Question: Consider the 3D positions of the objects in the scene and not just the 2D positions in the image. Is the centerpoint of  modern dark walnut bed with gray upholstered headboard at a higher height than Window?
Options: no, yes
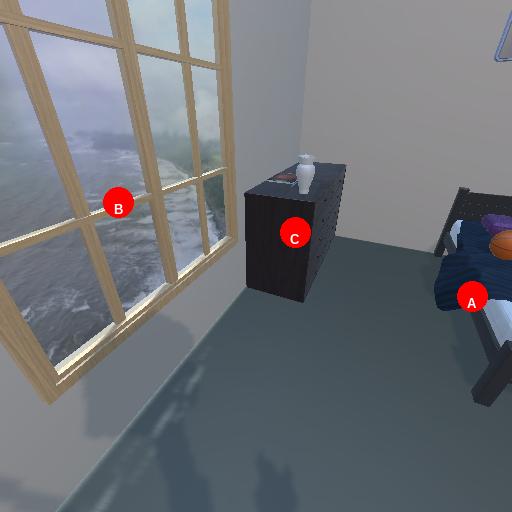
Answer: no